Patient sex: M
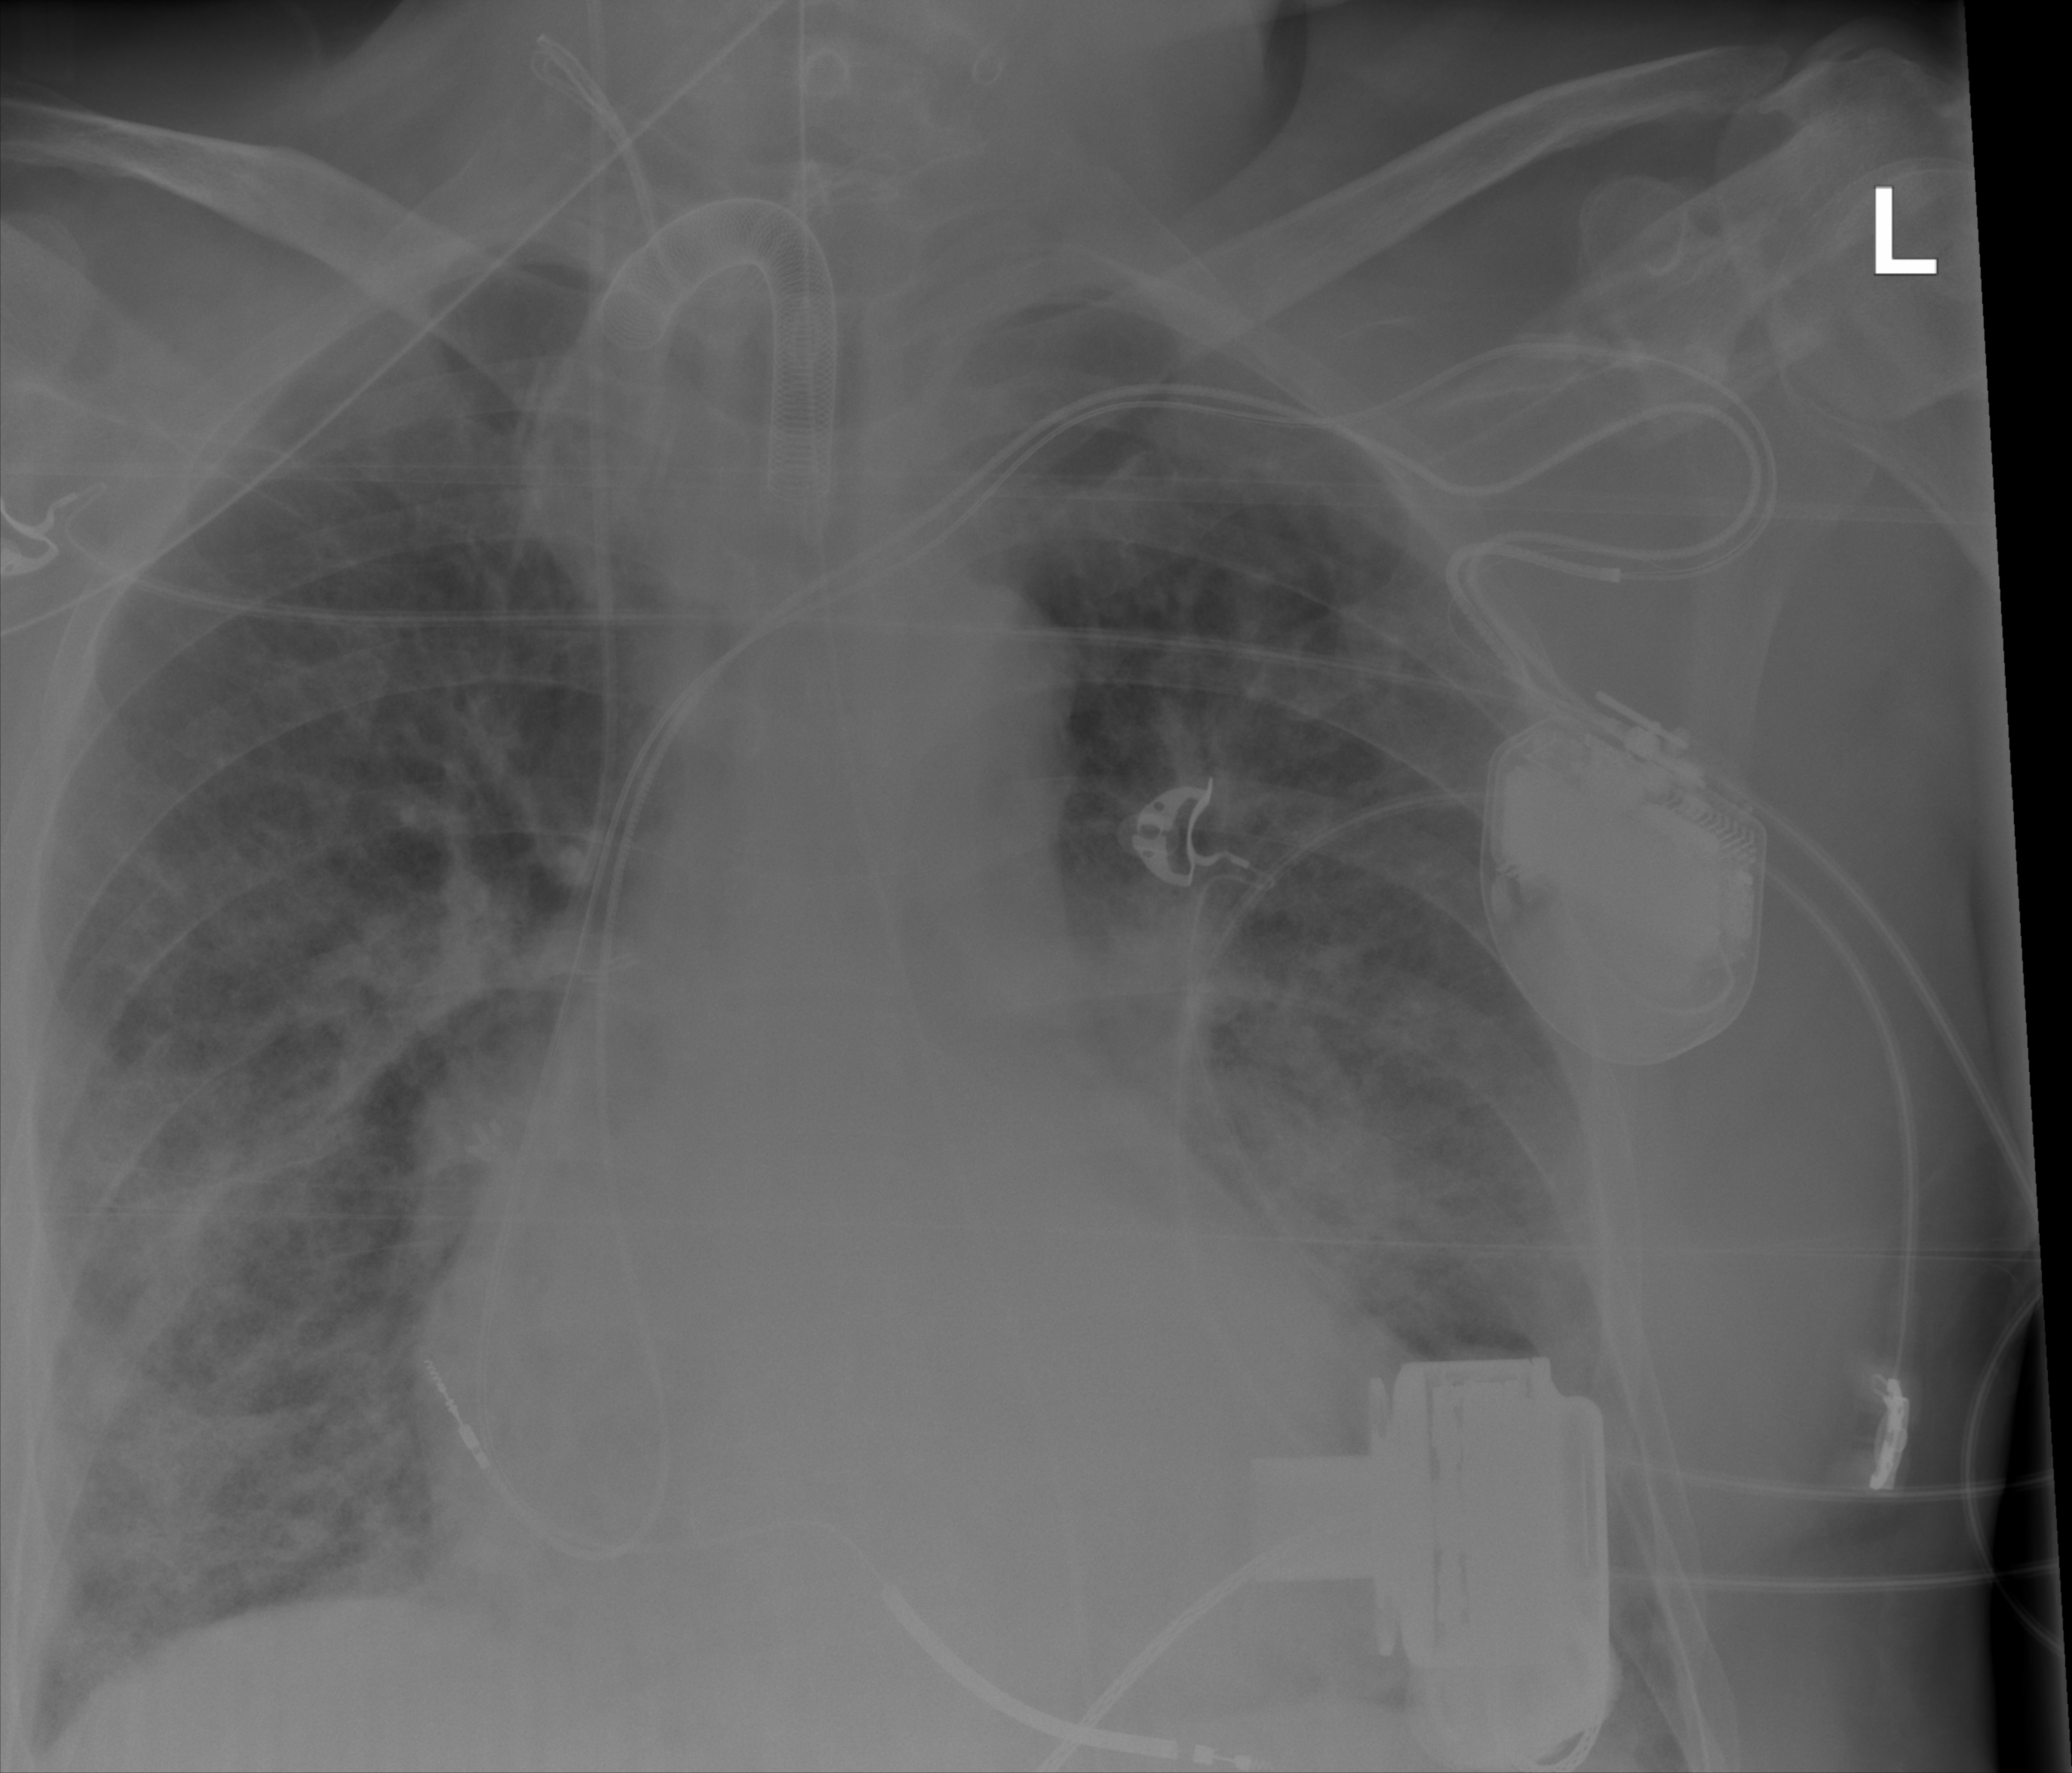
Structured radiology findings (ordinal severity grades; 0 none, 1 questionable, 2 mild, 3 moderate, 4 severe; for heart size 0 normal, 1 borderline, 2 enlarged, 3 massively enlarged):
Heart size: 2
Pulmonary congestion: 3
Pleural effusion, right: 0
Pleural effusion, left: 0
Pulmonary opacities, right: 3
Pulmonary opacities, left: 2
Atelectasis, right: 2
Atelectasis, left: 2